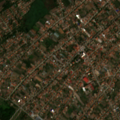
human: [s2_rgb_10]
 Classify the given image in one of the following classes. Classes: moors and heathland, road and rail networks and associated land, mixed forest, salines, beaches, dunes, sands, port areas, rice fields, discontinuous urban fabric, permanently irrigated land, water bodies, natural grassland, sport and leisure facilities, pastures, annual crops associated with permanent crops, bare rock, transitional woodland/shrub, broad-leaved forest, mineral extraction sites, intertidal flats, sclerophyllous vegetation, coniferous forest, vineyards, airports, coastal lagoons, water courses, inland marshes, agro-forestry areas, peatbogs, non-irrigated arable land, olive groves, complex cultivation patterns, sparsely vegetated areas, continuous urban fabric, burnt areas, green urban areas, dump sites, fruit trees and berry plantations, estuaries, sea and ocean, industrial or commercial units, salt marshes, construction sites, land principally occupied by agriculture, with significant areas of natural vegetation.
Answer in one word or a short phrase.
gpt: discontinuous urban fabric, non-irrigated arable land, complex cultivation patterns, land principally occupied by agriculture, with significant areas of natural vegetation